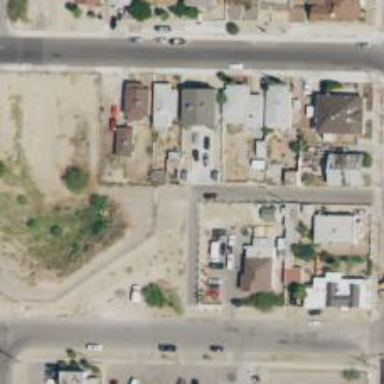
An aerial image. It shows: Alley classified as service road.